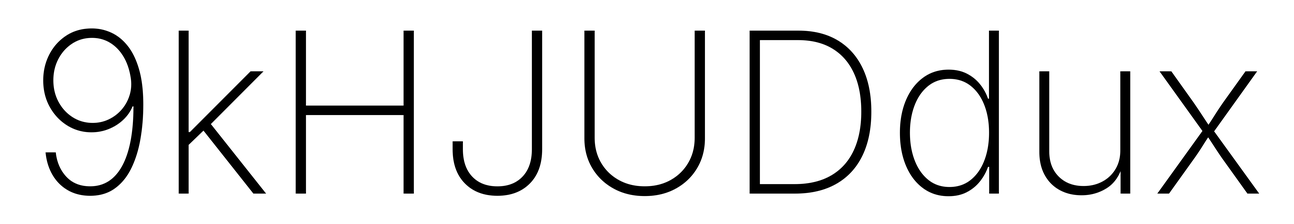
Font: Inter_ExtraLight